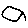
Label: line